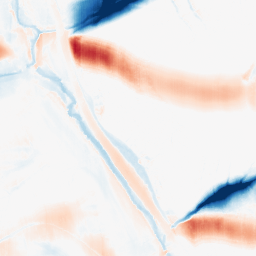
Category: morphological
Decomposition family: morphological_ellipse
Decomposition parameters: operation: average
width: 50
height: 10
Upsampling method: lanczos
Upsampling parameters: scale: 2
Upsampling scale: 2